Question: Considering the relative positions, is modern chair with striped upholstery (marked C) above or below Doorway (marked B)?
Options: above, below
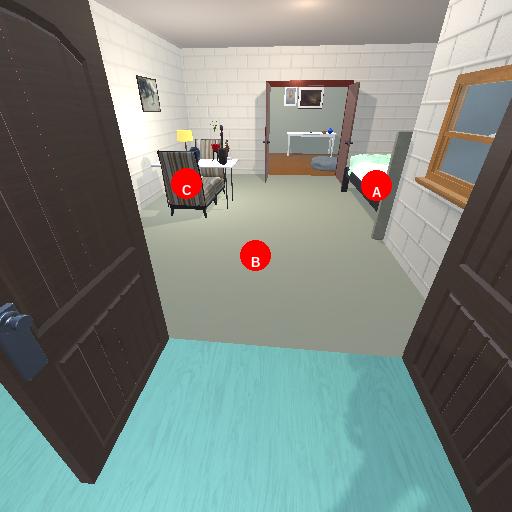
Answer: above